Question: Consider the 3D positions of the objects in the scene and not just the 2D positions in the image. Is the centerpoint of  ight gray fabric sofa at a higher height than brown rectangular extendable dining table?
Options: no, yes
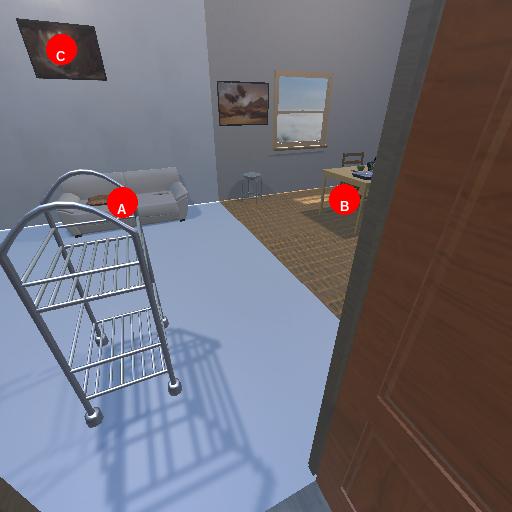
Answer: no